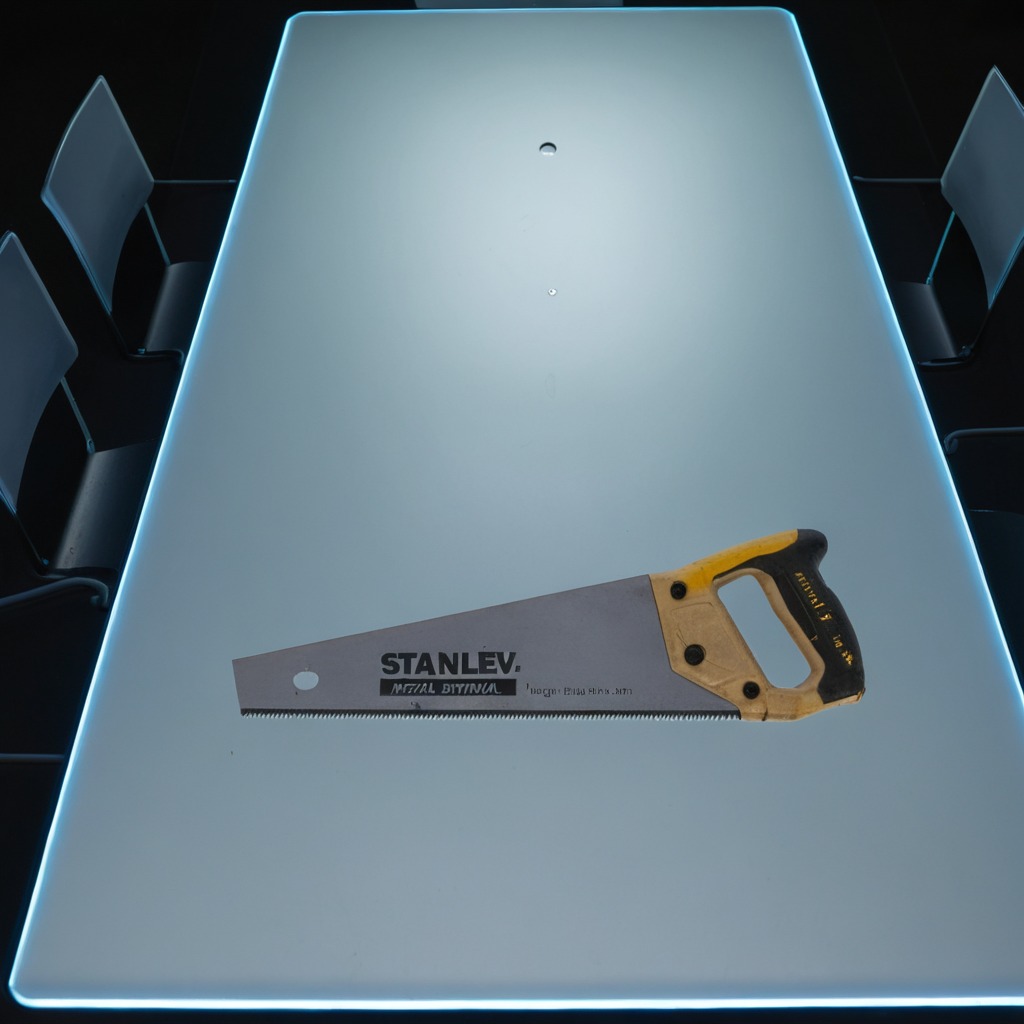
A handheld metal saw lies on a clean empty table in a railway signal maintenance room lit by harsh overhead fluorescents photorealistic surface textures crisp shadows high dynamic range